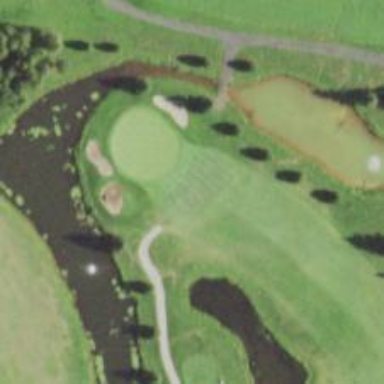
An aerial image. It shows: Path for both road and golf.